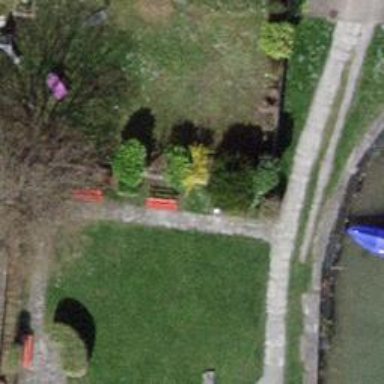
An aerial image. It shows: Red bench.